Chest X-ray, PA view. Patient: 47 years old, sex M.
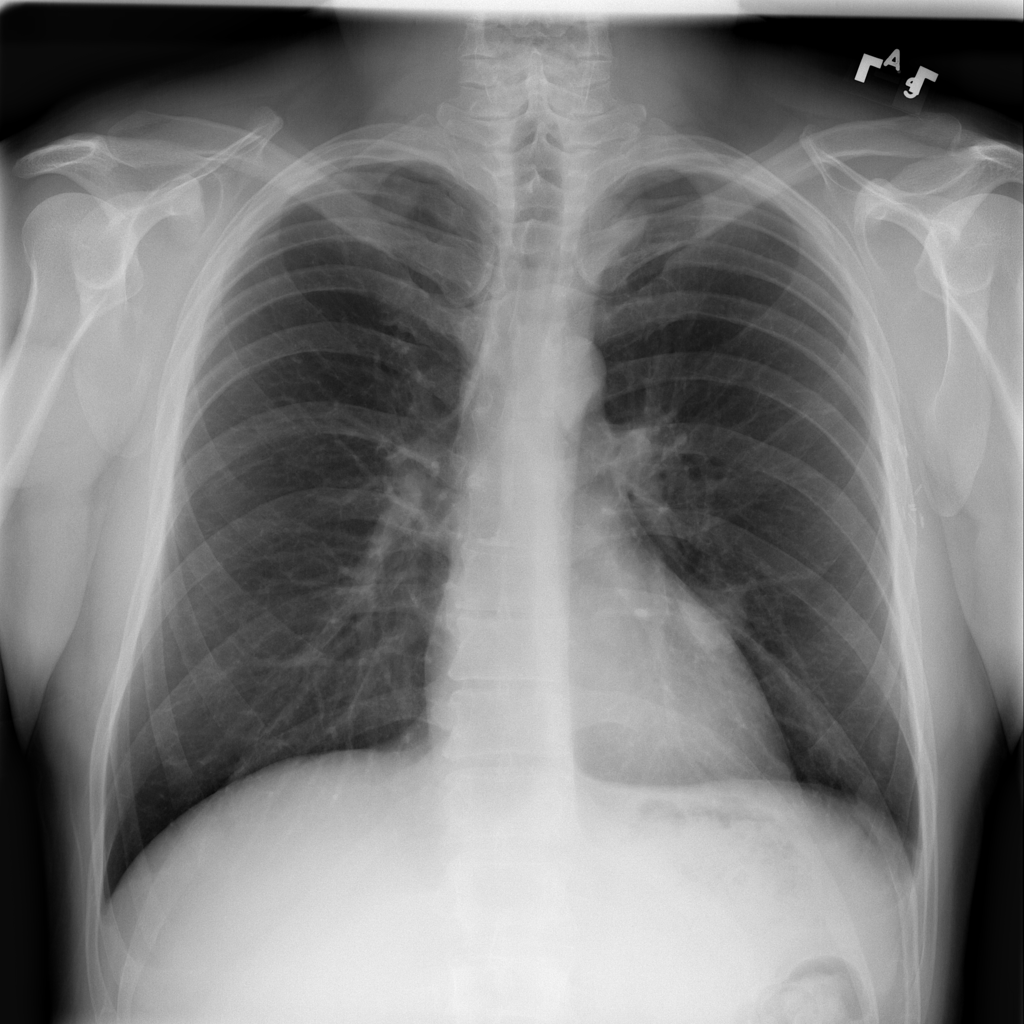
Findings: Mass